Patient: sex M, age 57
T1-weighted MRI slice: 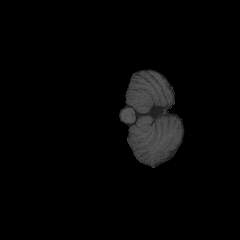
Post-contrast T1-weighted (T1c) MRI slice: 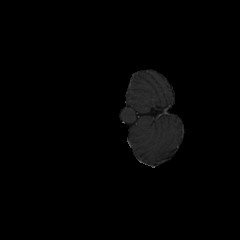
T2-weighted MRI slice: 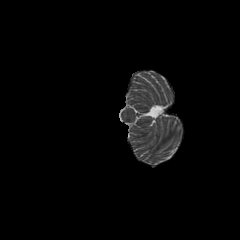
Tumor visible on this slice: no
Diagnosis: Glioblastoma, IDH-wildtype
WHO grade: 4